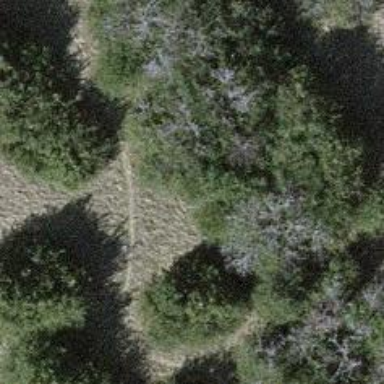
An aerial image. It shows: Path on the ground.